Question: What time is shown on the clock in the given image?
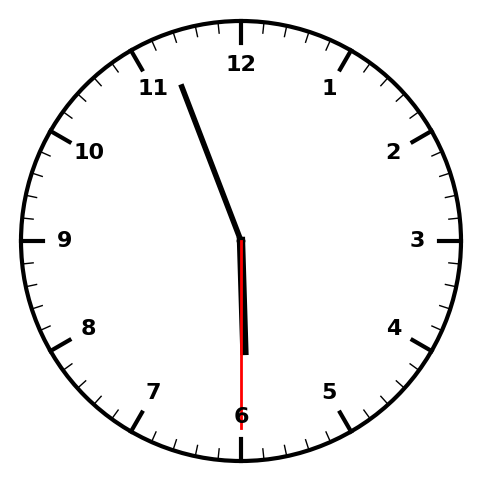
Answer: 05:56:30